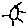
Label: sun